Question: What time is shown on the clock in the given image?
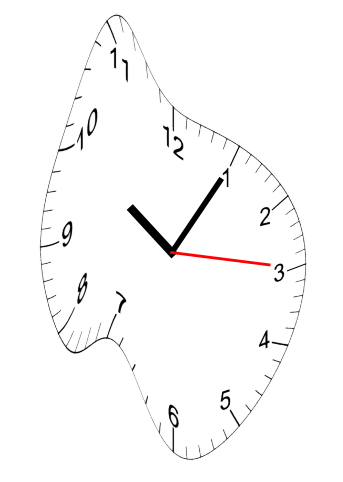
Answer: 10:05:15